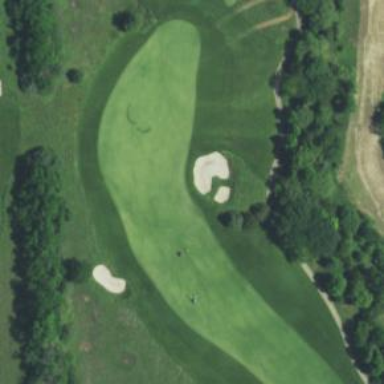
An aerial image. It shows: Golf hole.